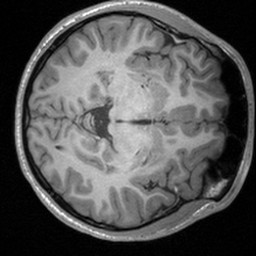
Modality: T1w
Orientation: axial
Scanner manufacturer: siemens
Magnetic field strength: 3 T
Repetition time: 1.9 s
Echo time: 0.00226 s